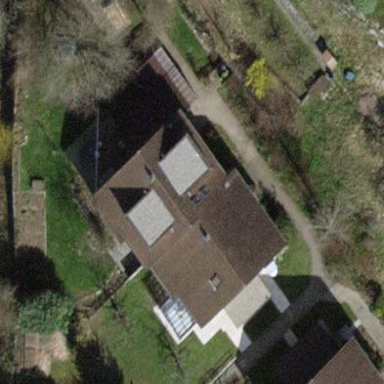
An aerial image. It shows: Terrace building.